Interaction volume radius: 5 \u00c5
Interaction volume height: 20 \u00c5
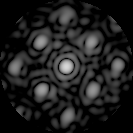
Disorder parameter: 0.3586